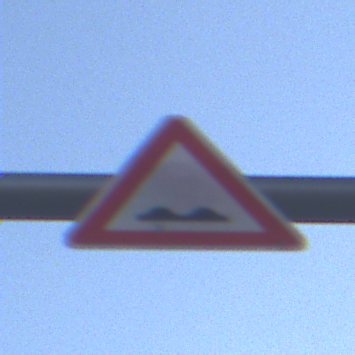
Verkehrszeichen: UnebeneFahrbahn
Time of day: SunriseSunset
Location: Outdoor (Urban)
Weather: PartlyCloudy
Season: NotSpecified
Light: Natural